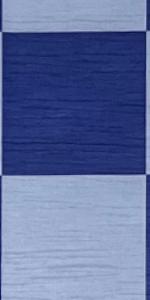
Label: Empty